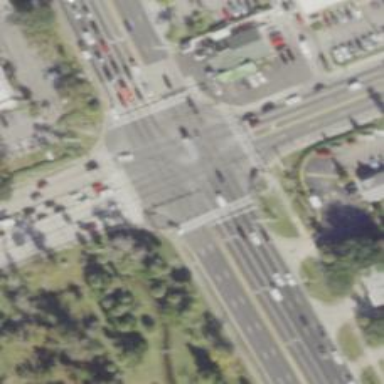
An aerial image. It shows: Marked road crossing.